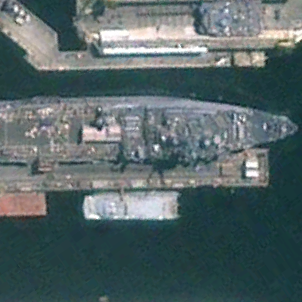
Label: combat